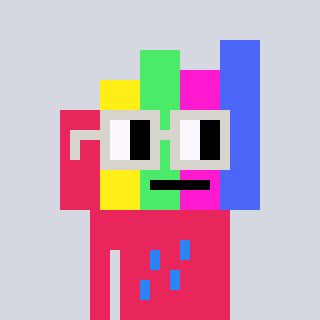
a pixel art character with square light gray glasses, a bar chart-shaped head and a redpinkish-colored body on a cool background